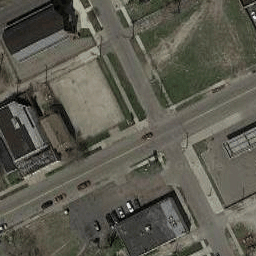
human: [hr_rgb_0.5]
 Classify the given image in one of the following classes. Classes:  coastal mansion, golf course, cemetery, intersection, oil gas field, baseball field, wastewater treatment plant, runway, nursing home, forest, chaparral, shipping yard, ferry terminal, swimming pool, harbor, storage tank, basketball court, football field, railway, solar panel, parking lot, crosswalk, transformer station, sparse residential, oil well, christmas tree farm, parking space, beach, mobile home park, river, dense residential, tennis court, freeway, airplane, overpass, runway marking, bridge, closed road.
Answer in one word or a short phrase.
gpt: intersection